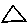
Label: triangle